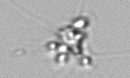
Label: Chaetoceros_didymus_TAG_external_flagellate